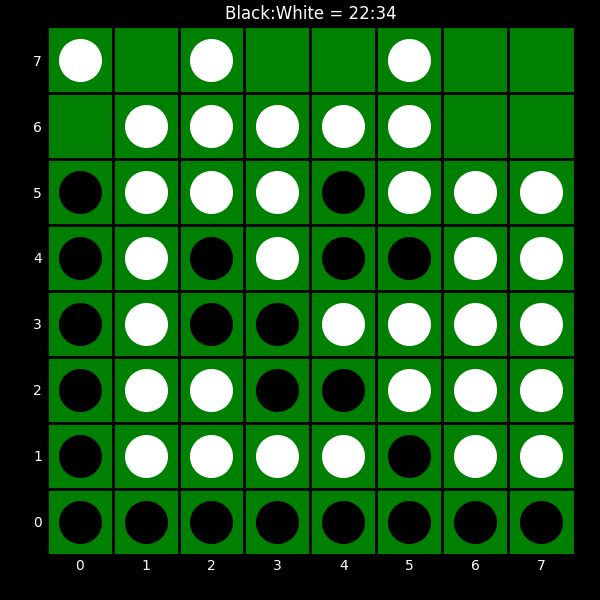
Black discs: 22
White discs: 34